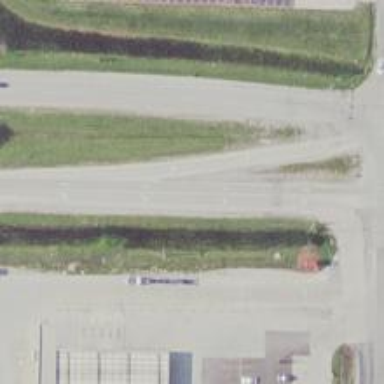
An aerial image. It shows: Road with left marking.